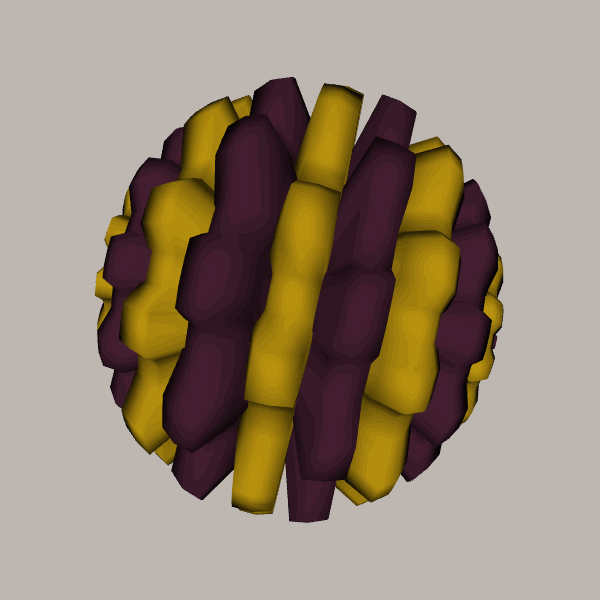
Background: light